Question: Is there anyway to invoke the windows preview effect (the one you get when you hover over the icon screenshot in the taskbar)? Notice how the other windows are made transparent? Is there an API to invoke that?
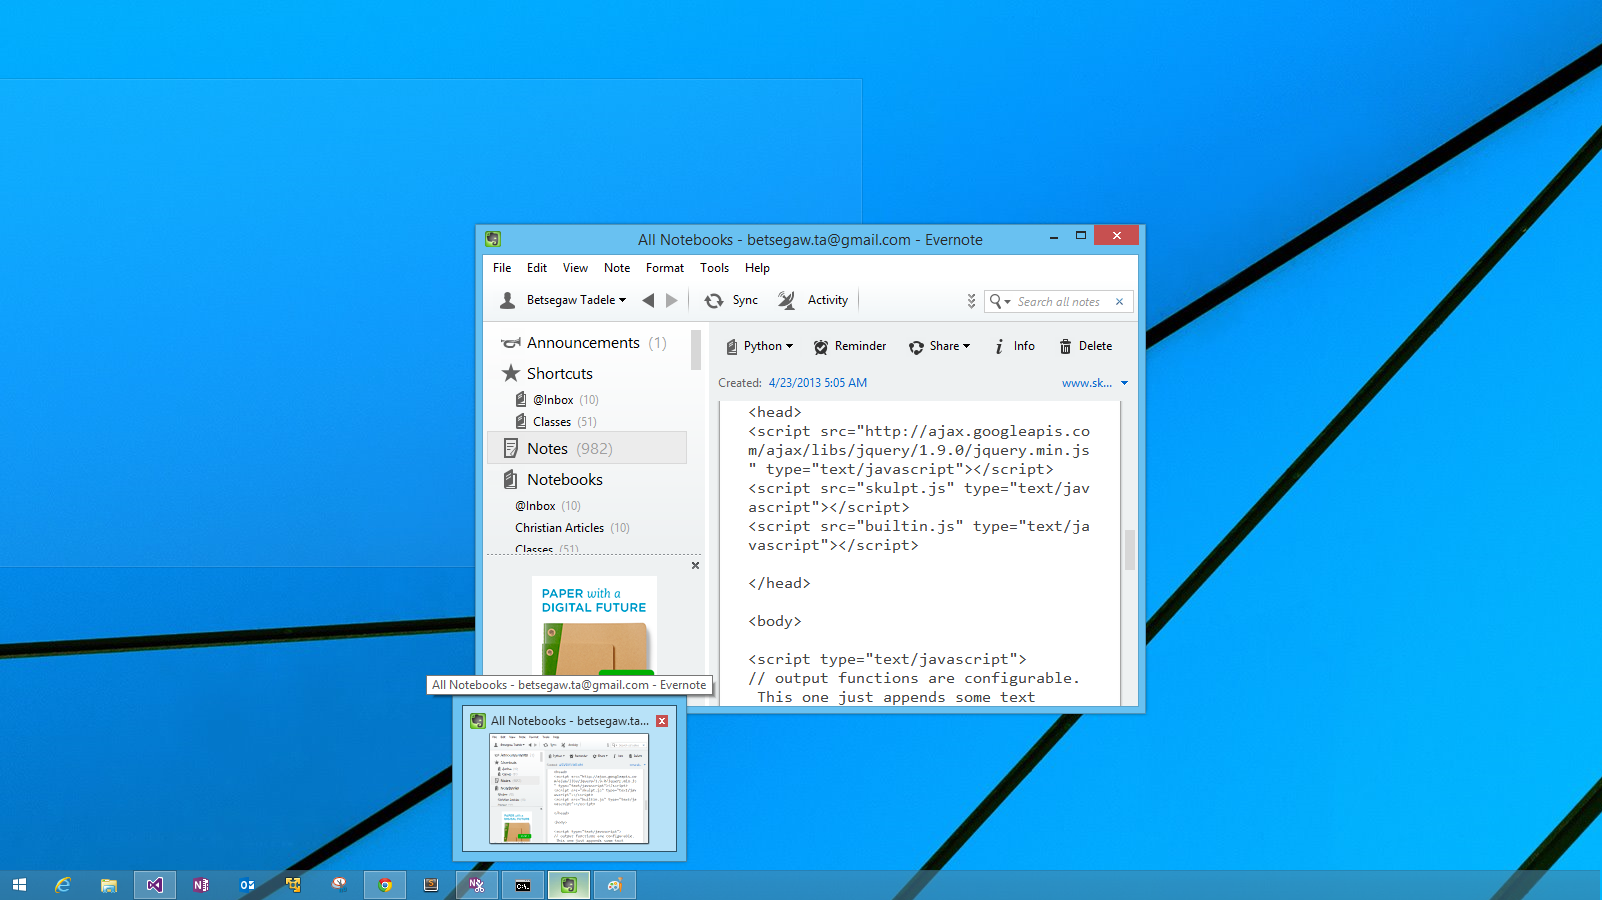
Answer: This was a question from a while ago. I found a snippet that works. You can find it in use at <URL> file in the windowwalker project over at Github.